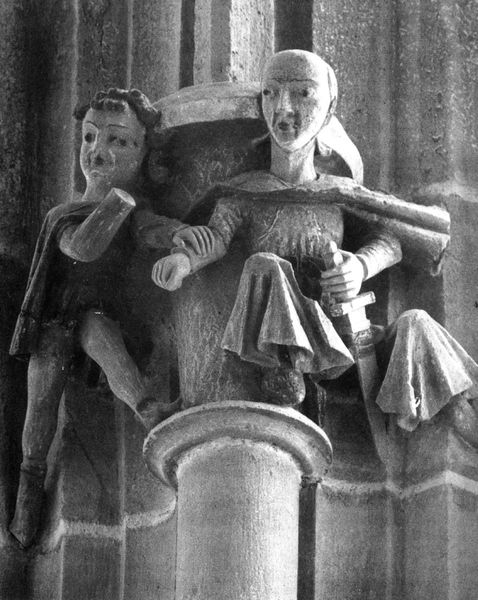
Titel: Halberstadt, Liebfrauenkirche
Schlagwörter: hand, kampf, kopf, mann, umhang, weiß, menschen, sitzen, männer, nase, pfeiler, schwarz, stirn, säule, rock, arm, augen, falten, gesicht, stein, kirche, figur, gewand, haare, mantel, sitzend, gotik, locken, skulptur, statue, beine, schuhe, laufen, naiv, figuren, gewalt, streifen, plastik, knie, foto, schwert, ritter, kapitell, kaputt, statuen, mittelalter, krieger, schreiten, kanneluren, strumpfhosen, berührung, romanisch, kaneluren, aäule, beinkleid, zusammen, paulus, verwittert, streiten, beinkelid, goik